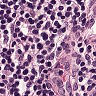
Metastatic tissue present: no